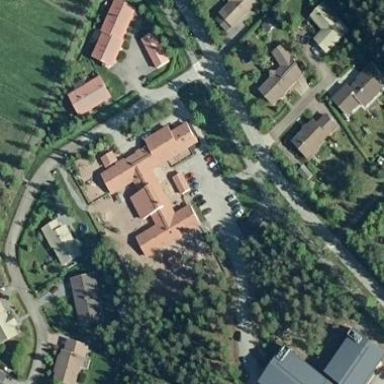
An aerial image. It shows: Kindergarten.